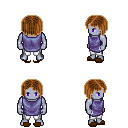
a pixel art fantasy rpg character, male body template, dark elf, purple skin, chain tabard jacket, white pants, brown pageboy hairstyle, brown slippers, four views (front, back, left, right), 2x2 character sprite sheet, small pixel art, hard edges, no anti-aliasing